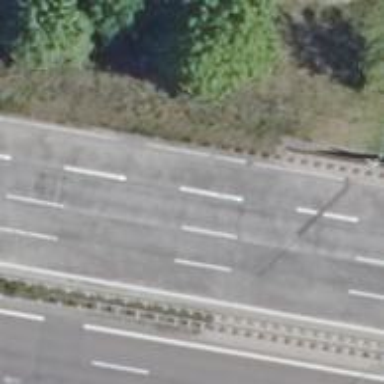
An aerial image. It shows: Motorway bridge with asphalt surface.